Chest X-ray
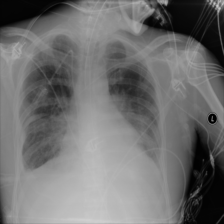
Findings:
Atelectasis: negative
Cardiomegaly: negative
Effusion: negative
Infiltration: negative
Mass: negative
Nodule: negative
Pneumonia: negative
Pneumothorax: negative
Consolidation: negative
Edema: negative
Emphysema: negative
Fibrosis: negative
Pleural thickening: positive
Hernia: negative